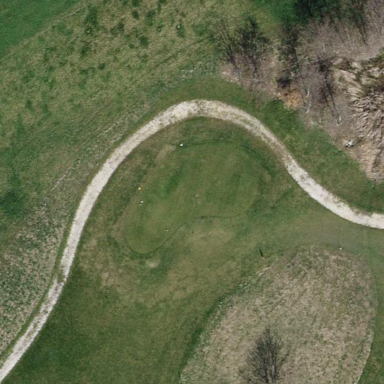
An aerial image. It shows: Golf tee.